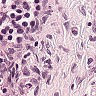
Metastatic tissue present: no